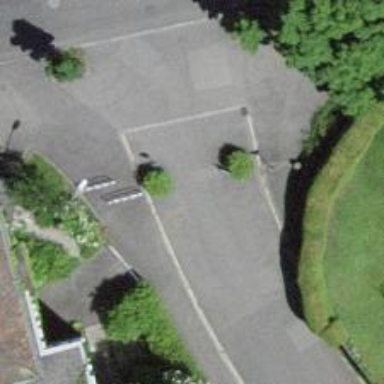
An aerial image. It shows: Bollard barrier.